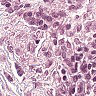
Metastatic tissue present: no